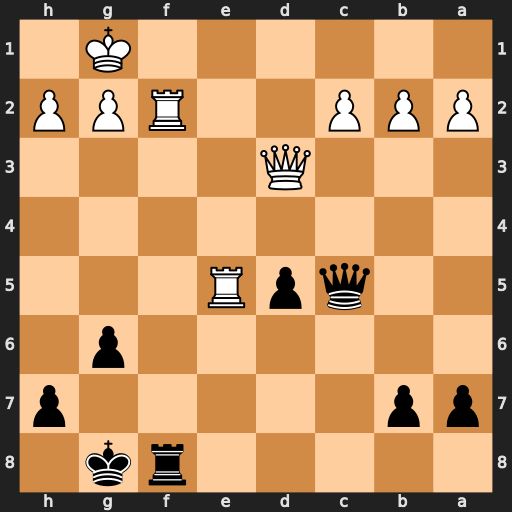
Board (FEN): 5rk1/pp5p/6p1/2qpR3/8/3Q4/PPP2RPP/6K1
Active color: b
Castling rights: -
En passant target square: -
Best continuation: Qxf2+ Kh1 Qf1+ Qxf1 Rxf1#